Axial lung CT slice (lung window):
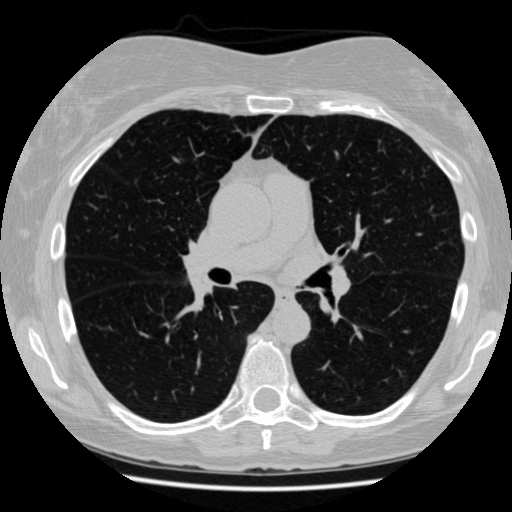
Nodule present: no